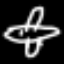
Label: airplane